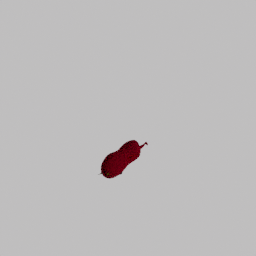
Label: animals